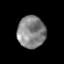
Tissue: prostate
Cell type: T cells
Senescence score: 0.738
Nuclear area (px): 872
Mean DAPI intensity: 133.35